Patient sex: F
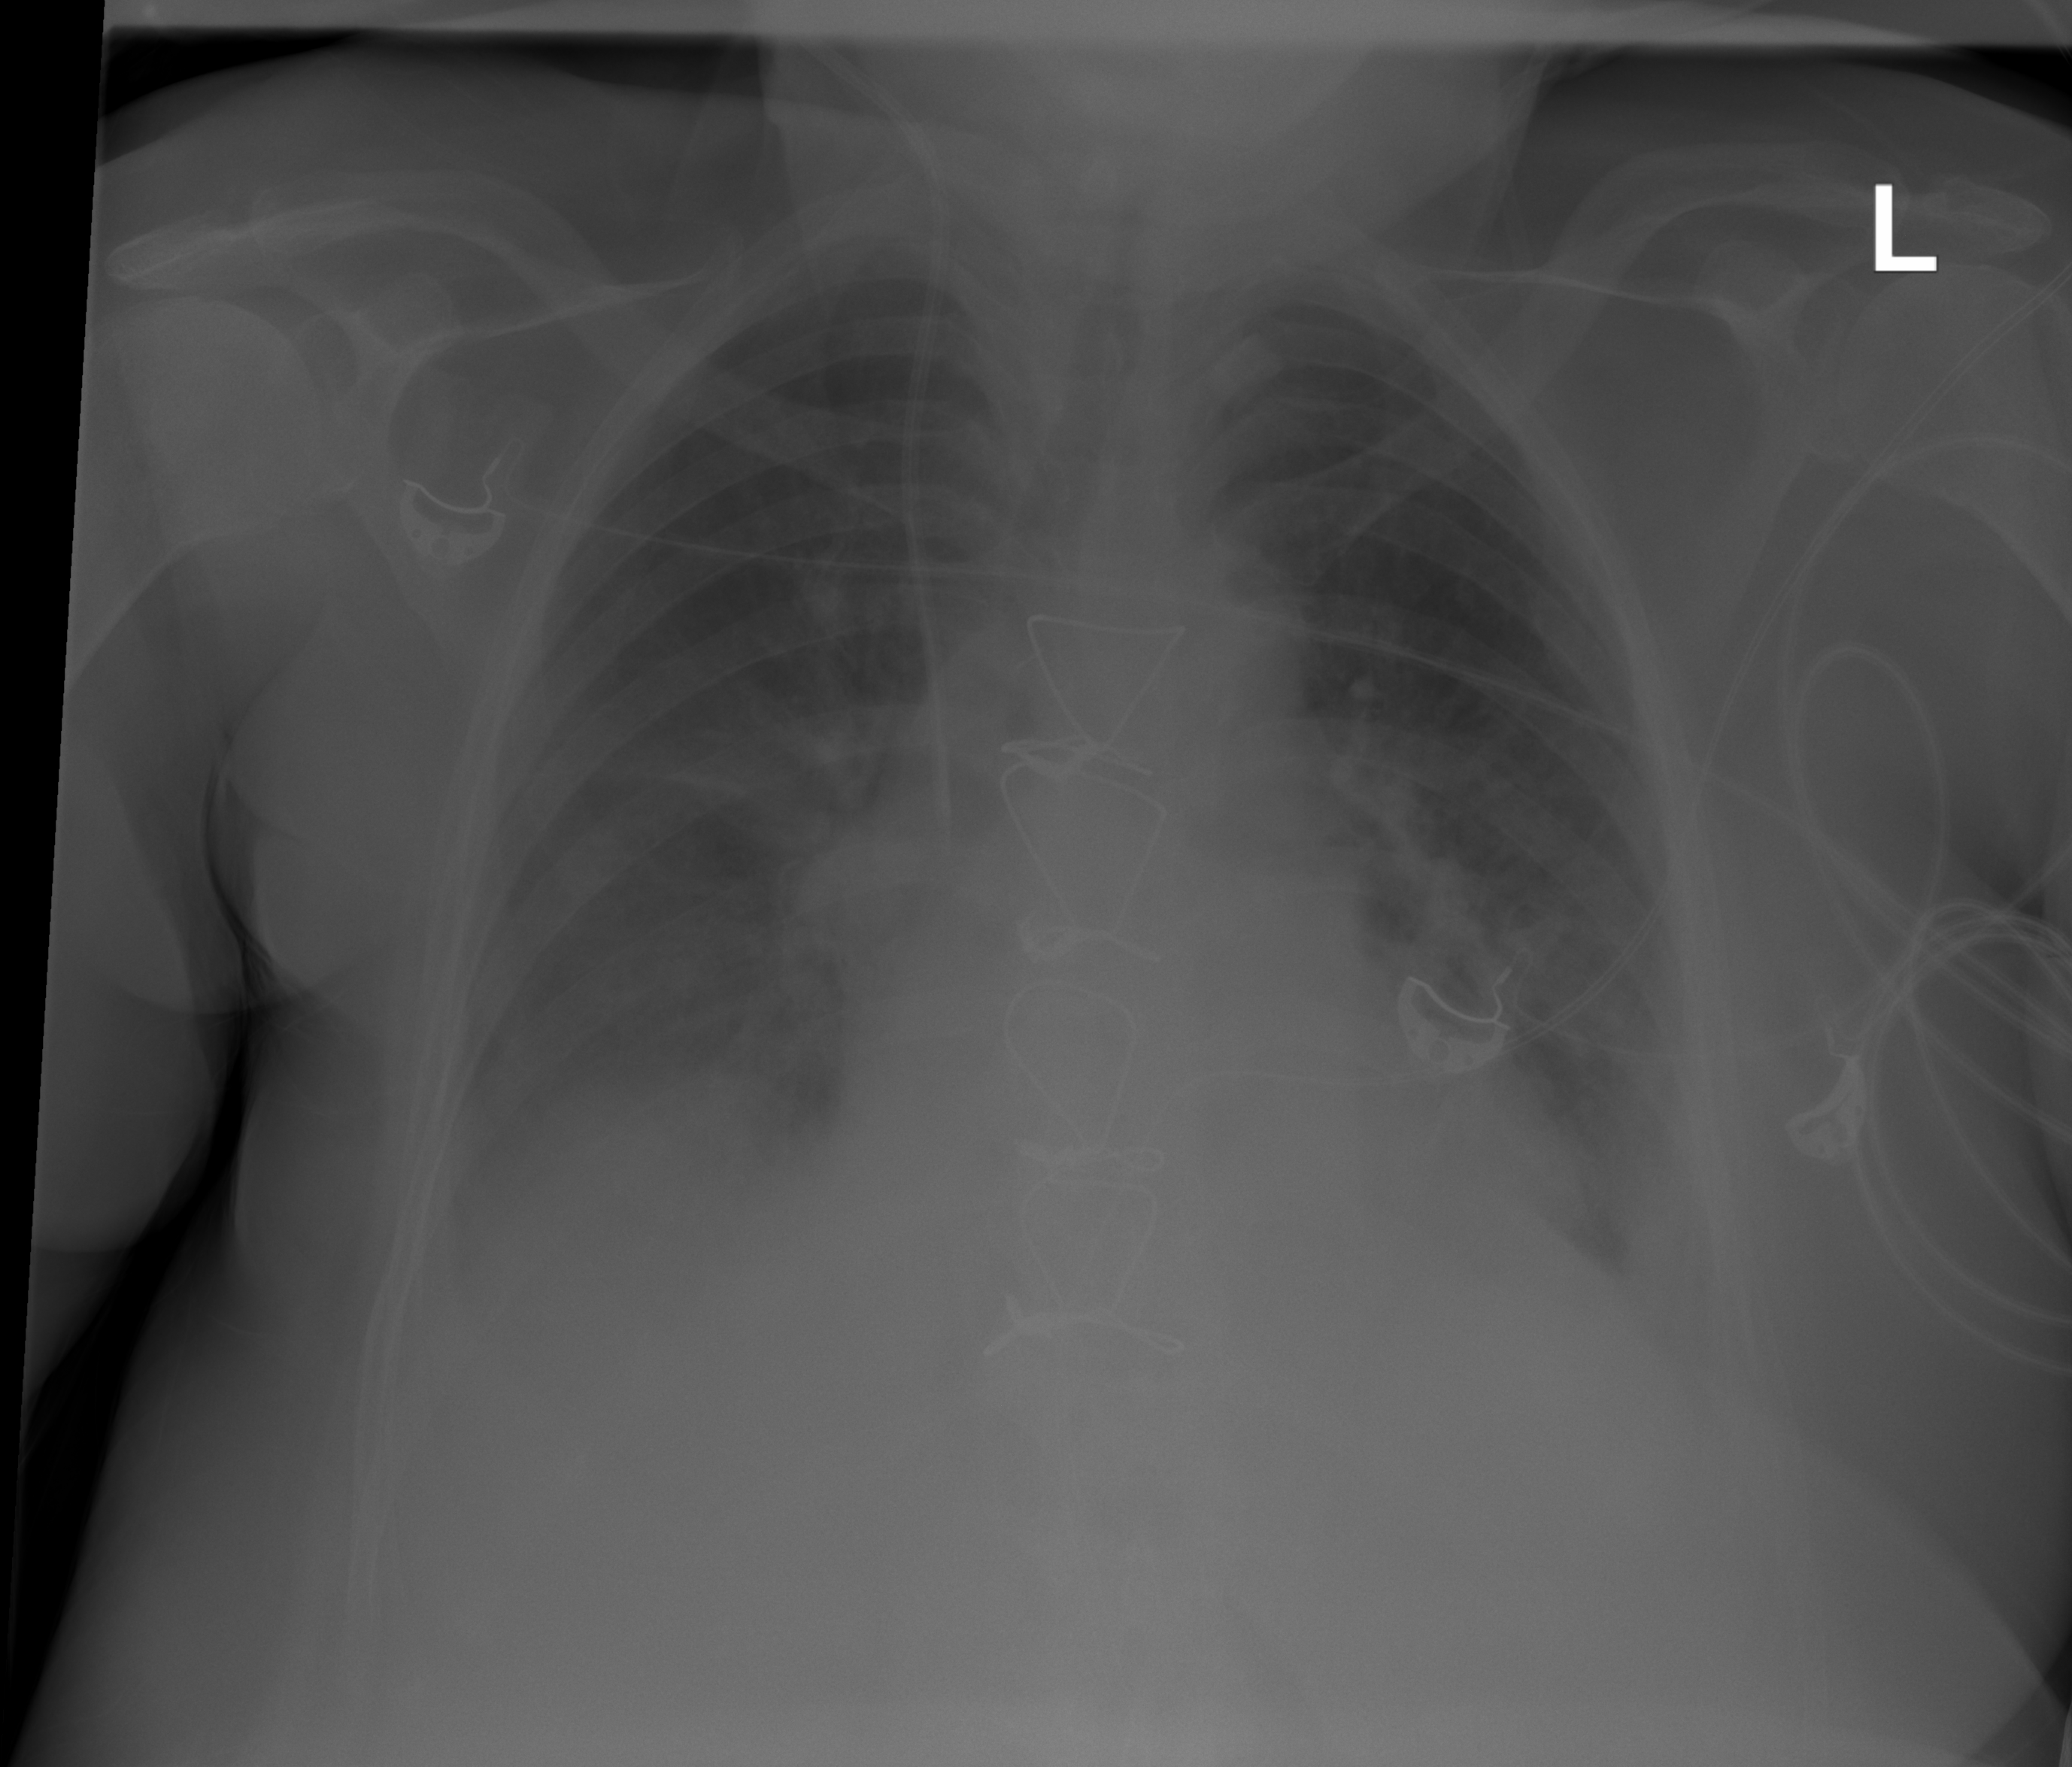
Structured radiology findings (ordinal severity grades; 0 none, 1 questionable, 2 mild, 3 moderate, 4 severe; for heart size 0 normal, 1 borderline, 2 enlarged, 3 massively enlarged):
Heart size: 1
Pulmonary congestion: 0
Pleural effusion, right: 2
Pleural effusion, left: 2
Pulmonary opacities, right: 0
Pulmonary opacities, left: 0
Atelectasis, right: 2
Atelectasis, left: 2